Chest X-ray:
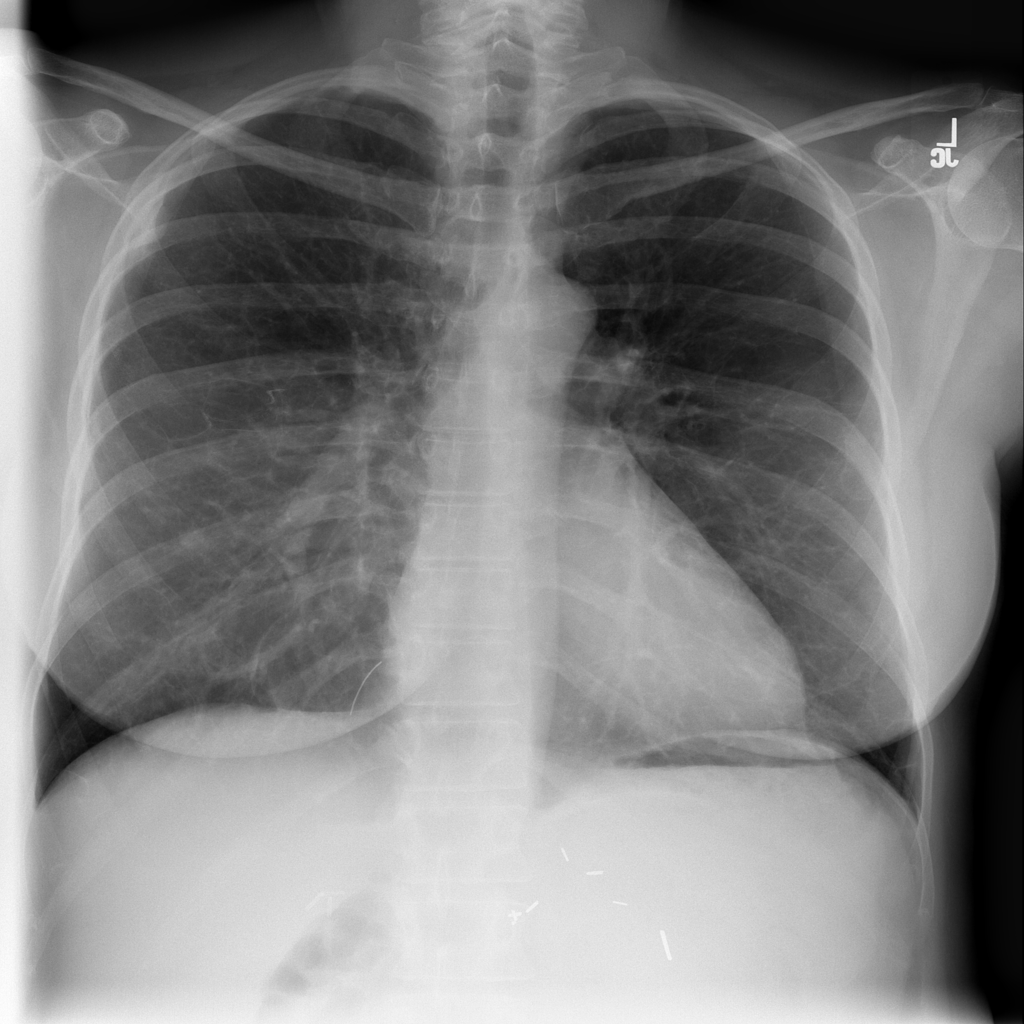
Findings: Pleural Thickening, Nodule
No abnormal finding: no